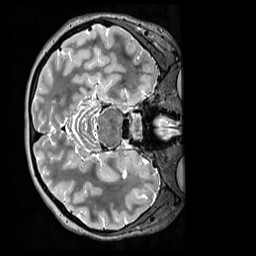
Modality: T2w
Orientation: axial
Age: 22
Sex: female
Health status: ill
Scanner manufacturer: siemens
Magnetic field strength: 3 T
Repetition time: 3.2 s
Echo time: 0.564 s